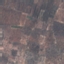
Land use / land cover class: PermanentCrop